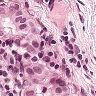
Metastatic tissue present: yes